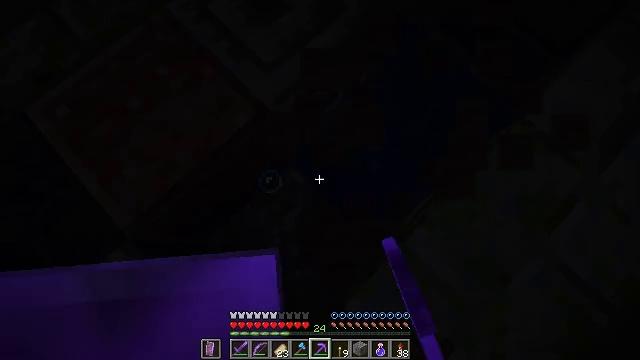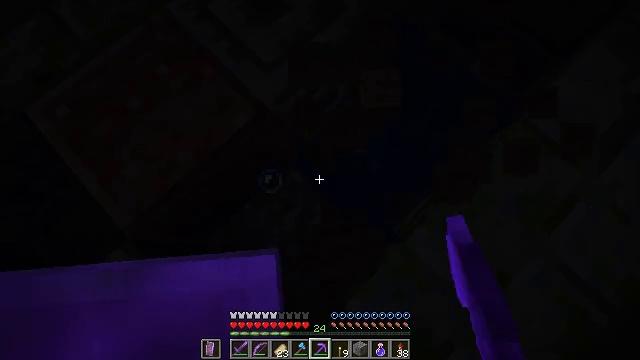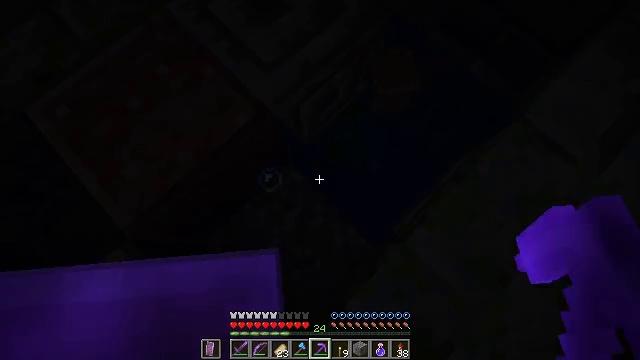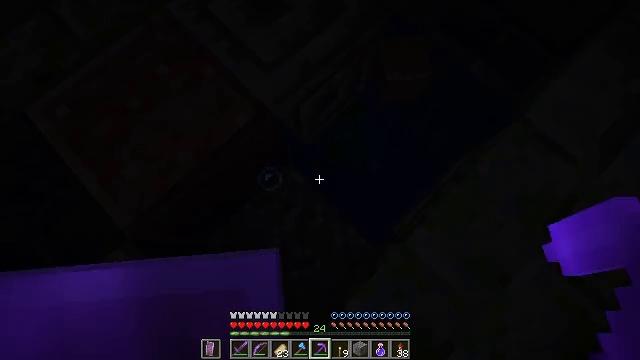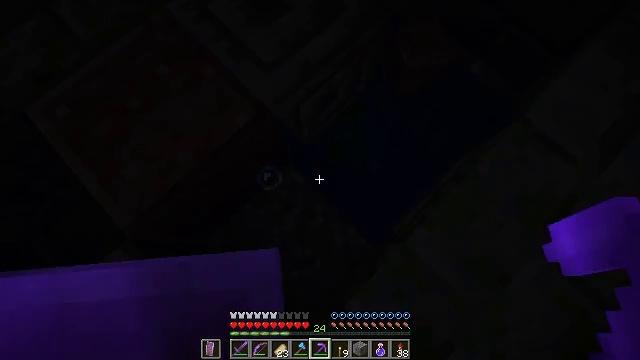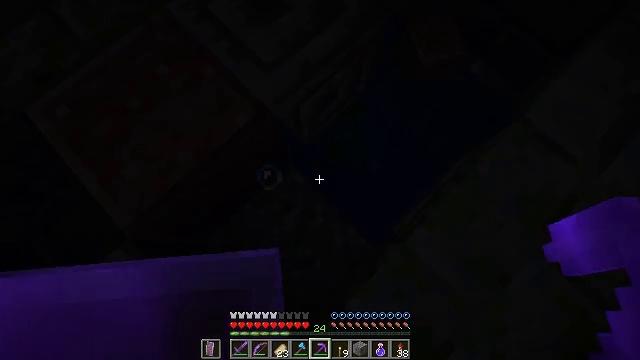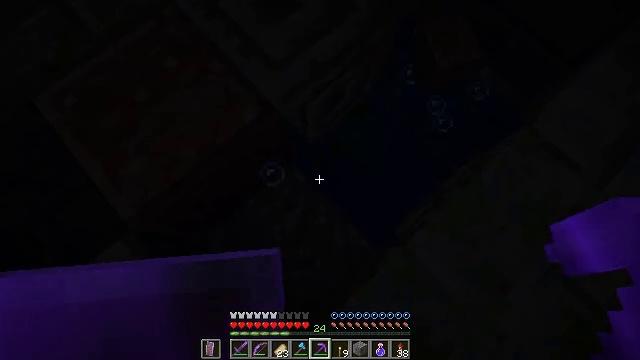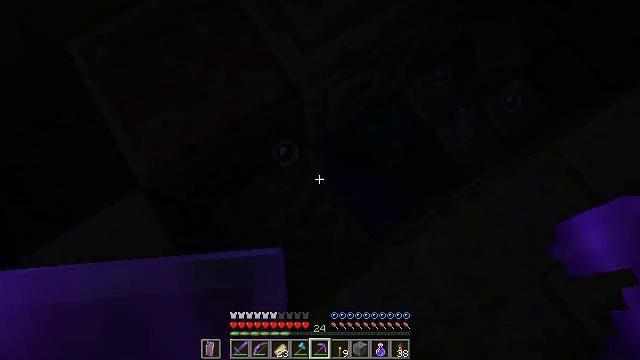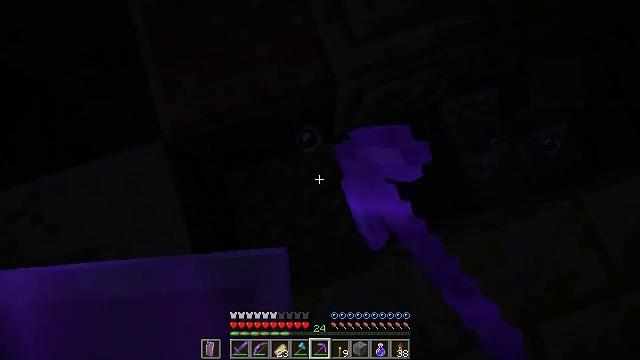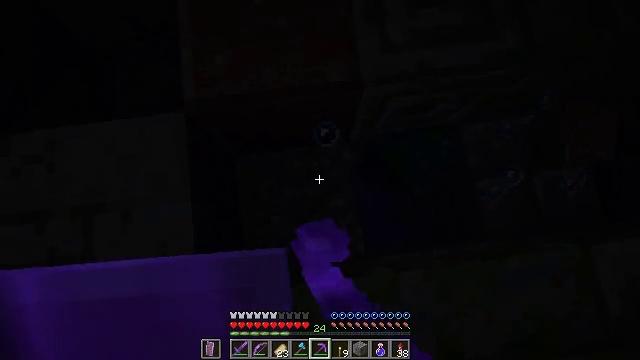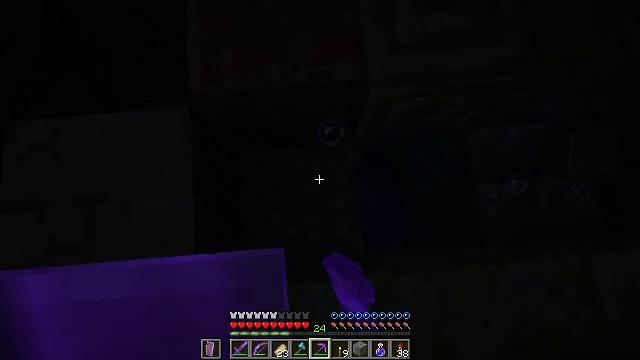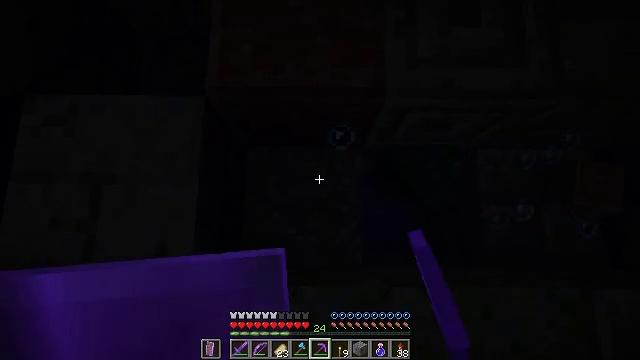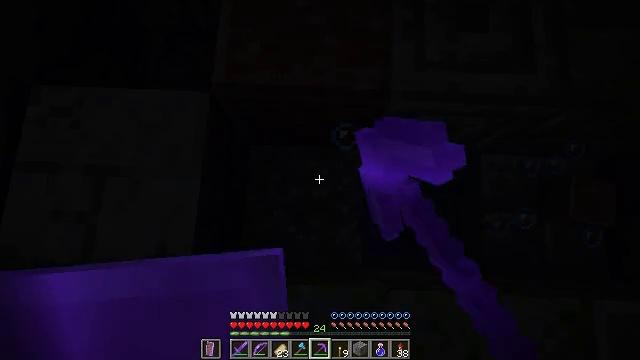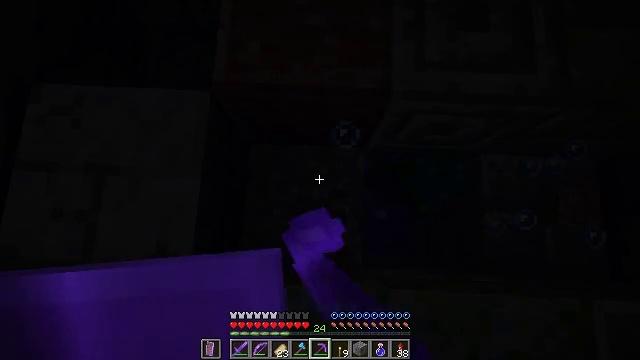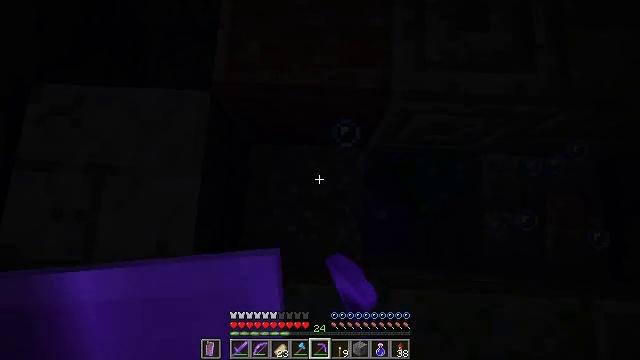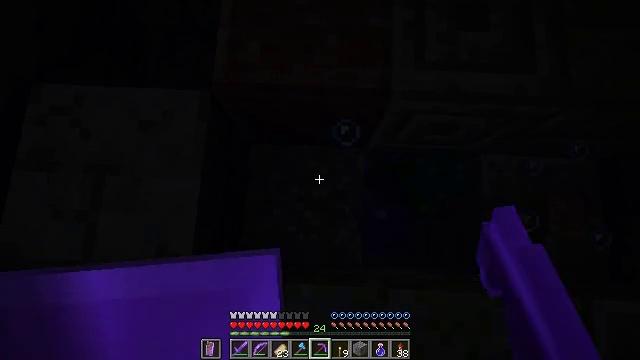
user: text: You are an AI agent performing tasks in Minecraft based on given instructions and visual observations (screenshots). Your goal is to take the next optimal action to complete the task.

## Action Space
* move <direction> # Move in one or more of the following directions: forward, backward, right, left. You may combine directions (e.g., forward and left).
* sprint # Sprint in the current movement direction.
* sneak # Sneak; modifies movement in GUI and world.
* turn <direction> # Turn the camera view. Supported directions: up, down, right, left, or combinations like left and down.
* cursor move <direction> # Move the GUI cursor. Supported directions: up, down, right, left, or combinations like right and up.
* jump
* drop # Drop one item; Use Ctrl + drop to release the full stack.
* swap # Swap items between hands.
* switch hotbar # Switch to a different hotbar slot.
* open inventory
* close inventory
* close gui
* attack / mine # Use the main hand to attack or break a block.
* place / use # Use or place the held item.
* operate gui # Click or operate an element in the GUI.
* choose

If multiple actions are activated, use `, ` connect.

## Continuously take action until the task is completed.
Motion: motion action
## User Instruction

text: Gather gravel by digging.
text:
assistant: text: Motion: attack / mine
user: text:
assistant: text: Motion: attack / mine
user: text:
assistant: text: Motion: attack / mine
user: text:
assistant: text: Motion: attack / mine
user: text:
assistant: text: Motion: attack / mine
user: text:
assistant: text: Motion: turn left, attack / mine
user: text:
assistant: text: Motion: turn left and down, attack / mine
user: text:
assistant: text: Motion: turn left and down, attack / mine
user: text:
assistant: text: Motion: turn left, attack / mine
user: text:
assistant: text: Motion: turn left, attack / mine
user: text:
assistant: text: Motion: turn left, attack / mine
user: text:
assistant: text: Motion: turn left, attack / mine
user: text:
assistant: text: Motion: attack / mine
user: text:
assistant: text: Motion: attack / mine
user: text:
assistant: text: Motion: attack / mine
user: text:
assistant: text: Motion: attack / mine
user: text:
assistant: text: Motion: attack / mine
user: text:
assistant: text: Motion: attack / mine
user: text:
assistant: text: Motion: attack / mine
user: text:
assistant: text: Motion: attack / mine
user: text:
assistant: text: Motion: attack / mine
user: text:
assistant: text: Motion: attack / mine
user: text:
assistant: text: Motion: attack / mine
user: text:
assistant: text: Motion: attack / mine
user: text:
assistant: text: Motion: attack / mine
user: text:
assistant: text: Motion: attack / mine
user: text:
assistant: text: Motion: attack / mine
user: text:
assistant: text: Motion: attack / mine
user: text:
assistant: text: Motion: attack / mine
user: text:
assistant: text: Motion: attack / mine